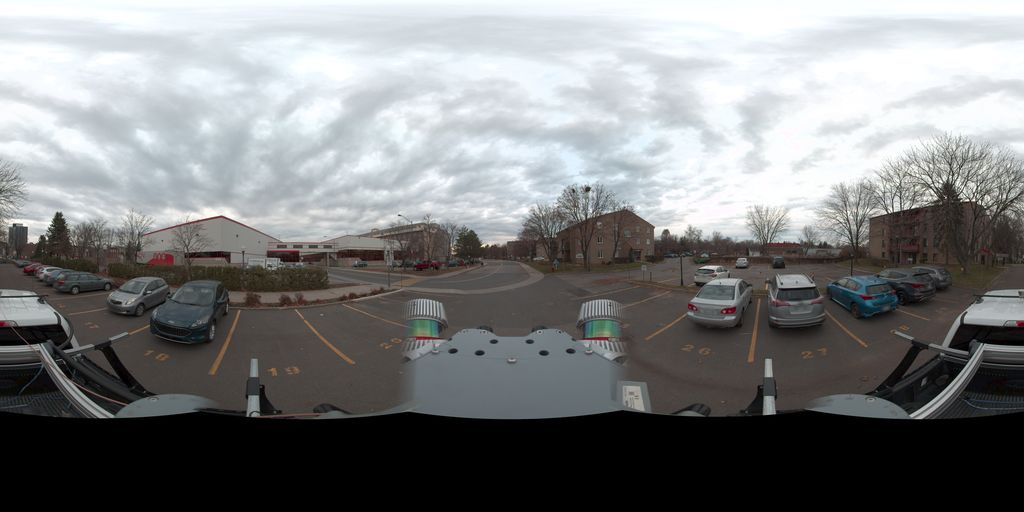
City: quebec_city